Question: My input file is <URL>.
My current graph code is:
'''
#Input and data formatting
merg_agg_creek<-read.table("merged aggregated creek.txt",header=TRUE)
library(ggplot2)
library(grid)
source("http://egret.psychol.cam.ac.uk/statistics/R/extensions/rnc_ggplot2_border_themes.r")
CombinedCreek<-data.frame(merg_agg_creek)
Combined<-CombinedCreek[order(CombinedCreek[,2]),]
Combined$Creek <- factor(rep(c('Culvert Creek','North Silcox','South Silcox','Yucca Pen'),c(32,57,51,31)))
Combined$Creek<-factor(Combined$Creek,levels(Combined$Creek)[c(1,4,3,2)])
#The Graph Code
creek <-ggplot(Combined,aes(Month,Density,color=factor(Year),shape=factor(Year)))+scale_color_discrete("Year")+scale_shape_discrete("Year")
creek<-creek + facet_grid(Creek~. ,scales = "free_y")
creek <- creek + geom_jitter(position = position_jitter(width = .3))
creek<-creek+scale_color_grey("Year",end=.6)+theme_bw()
creek<-creek+scale_y_continuous(expression("Number of prey captured " (m^2) ^-1))
creek<-creek+opts( panel.border = theme_L_border() )+ opts(axis.line = theme_segment())
creek<-creek+opts(panel.grid.minor = theme_blank())+opts(panel.grid.major = theme_blank())
creek<-creek+scale_x_discrete("Month",breaks=c(2,5,8,11),labels=c("February","May","August","November"))
creek
'''
The resulting graph is:
<URL>

My issue is that by creating the breaks and labels in "scale_x_discrete", a large gap exists on the righthand side of the plot, between the data in December and the facet labels. I tried eliminating this gap by adding "limits=c(0,13)" to the "scale_x_discrete: command, but the <URL> destroys the x-labels.
How do I remove that gap? Is there something fundamentally flawed in my plot creation?
Thanks!
EDIT: Didzis answered the question below. I just need to change from scale_x_discrete to scale_x_continuous
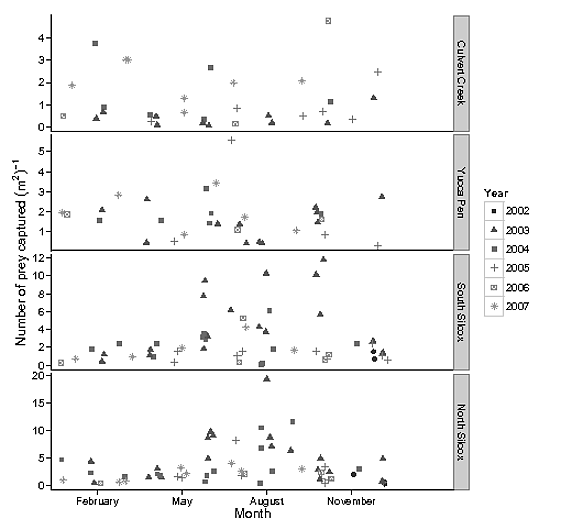
Answer: As the Month in your data is numerical, try replace
'''
scale_x_discrete("Month",breaks=c(2,5,8,11),labels=c("February","May","August","November"))
'''
with
'''
scale_x_continuous("Month",breaks=c(2,5,8,11),labels=c("February","May","August","November"))
'''
leaving all other parameters the same